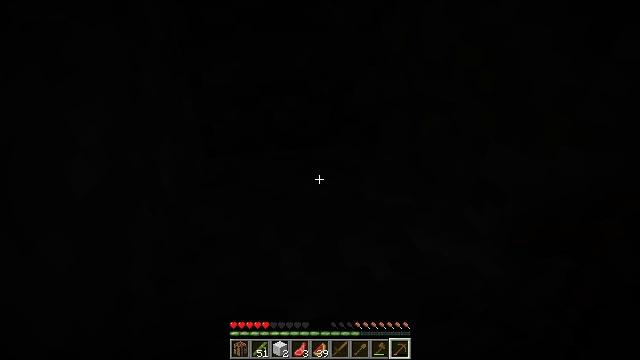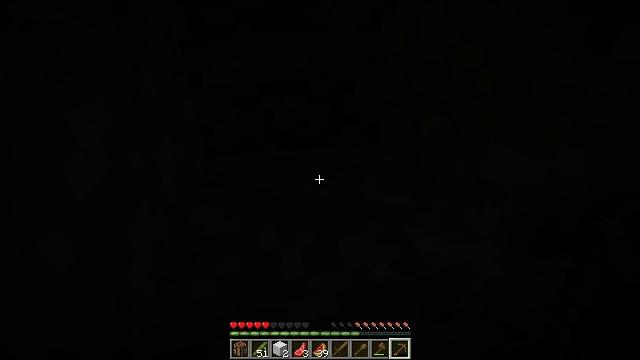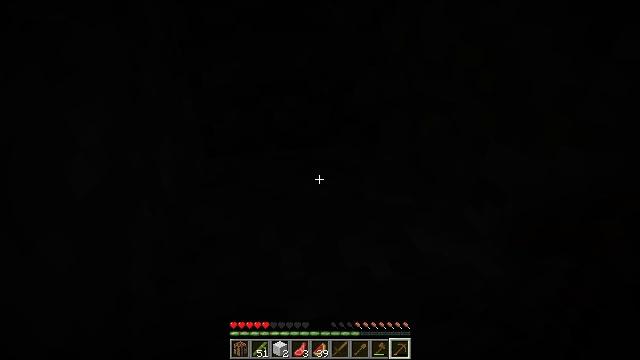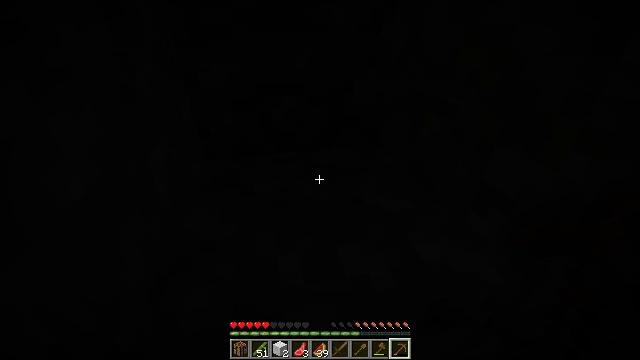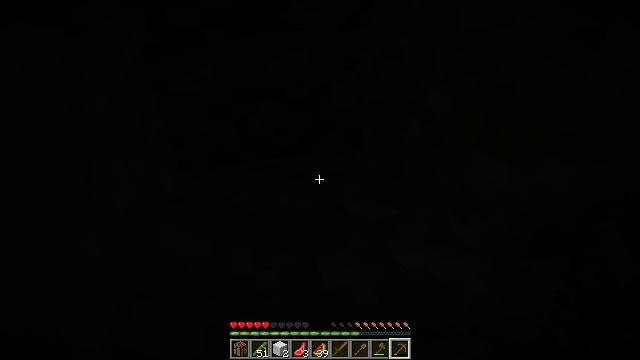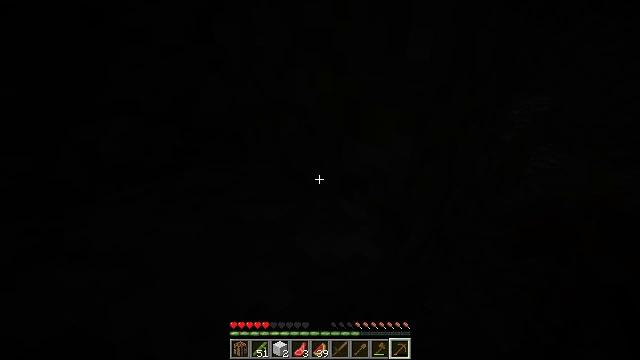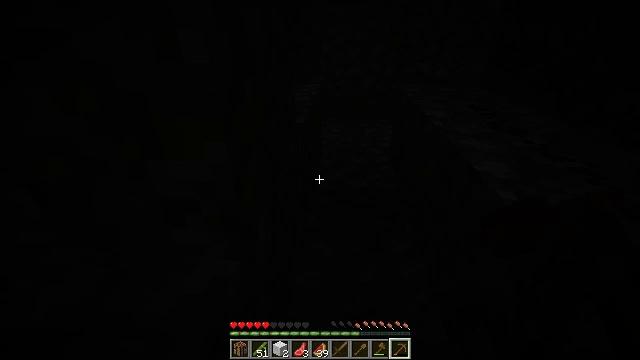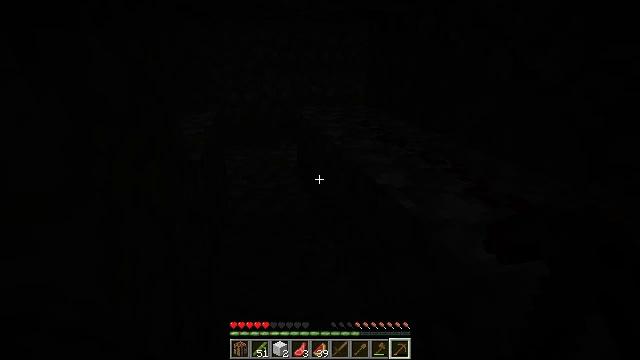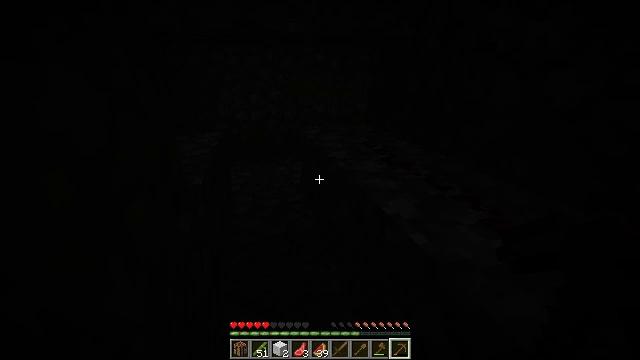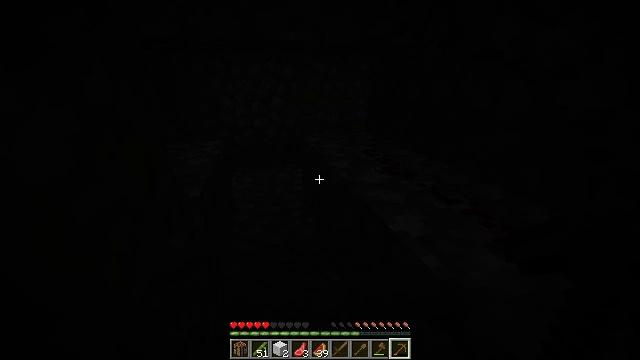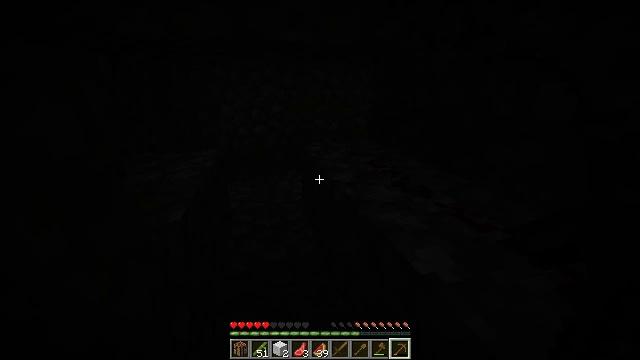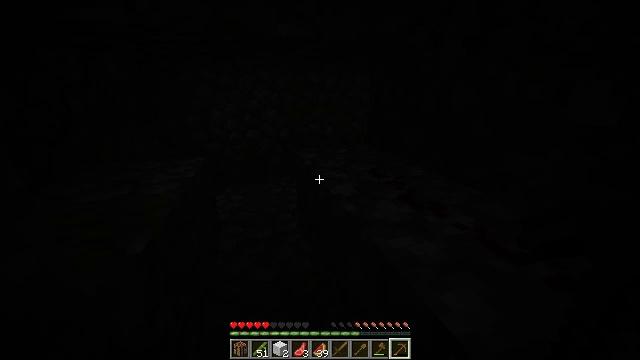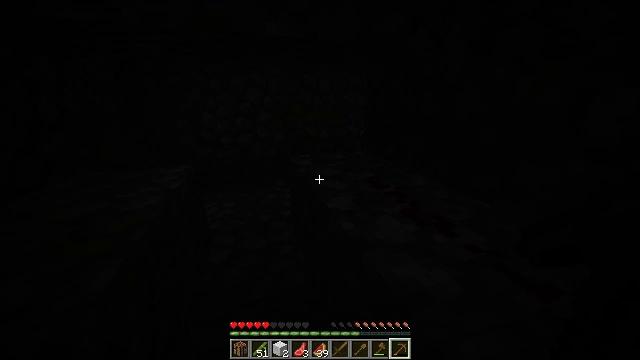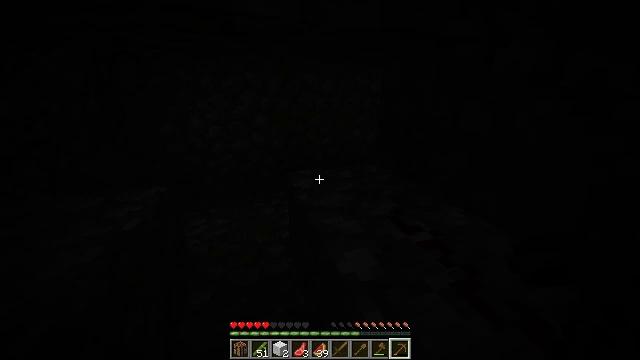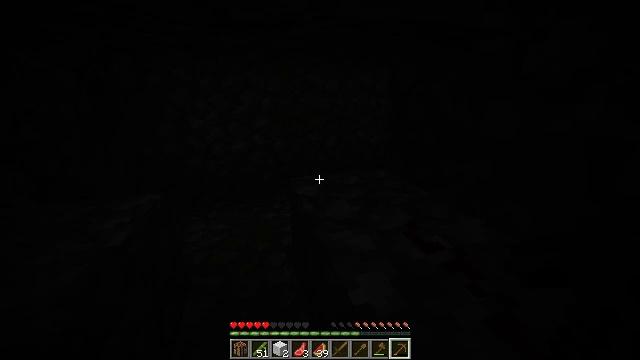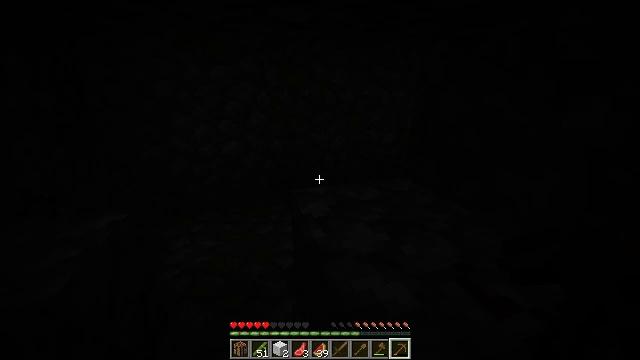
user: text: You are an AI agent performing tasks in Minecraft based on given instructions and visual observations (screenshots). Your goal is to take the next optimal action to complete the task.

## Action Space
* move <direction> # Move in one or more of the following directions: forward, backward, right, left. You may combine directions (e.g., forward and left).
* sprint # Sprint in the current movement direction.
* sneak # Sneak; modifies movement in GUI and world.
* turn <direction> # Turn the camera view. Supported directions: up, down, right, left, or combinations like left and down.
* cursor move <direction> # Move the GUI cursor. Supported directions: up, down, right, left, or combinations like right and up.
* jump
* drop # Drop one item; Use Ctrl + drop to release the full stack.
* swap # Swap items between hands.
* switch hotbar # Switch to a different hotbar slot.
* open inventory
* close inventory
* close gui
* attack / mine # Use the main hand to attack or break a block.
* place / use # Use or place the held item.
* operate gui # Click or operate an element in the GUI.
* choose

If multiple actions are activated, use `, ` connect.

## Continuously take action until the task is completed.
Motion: motion action
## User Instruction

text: Collect redstone wire by mining it.
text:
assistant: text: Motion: no_op
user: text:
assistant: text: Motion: no_op
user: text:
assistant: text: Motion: move forward
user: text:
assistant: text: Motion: move forward, turn right
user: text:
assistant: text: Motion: turn right
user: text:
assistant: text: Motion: turn right
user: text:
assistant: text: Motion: move forward, turn right and up
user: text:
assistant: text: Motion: move forward, turn up
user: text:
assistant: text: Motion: move forward
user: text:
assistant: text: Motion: move forward
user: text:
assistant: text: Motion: move forward, turn right
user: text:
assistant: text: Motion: move forward, turn right
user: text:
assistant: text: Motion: move forward, sprint
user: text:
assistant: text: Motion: move forward, sprint
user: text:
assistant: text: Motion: move forward, sprint
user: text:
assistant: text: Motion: move forward, sprint
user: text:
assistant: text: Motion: move forward
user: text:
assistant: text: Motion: move forward, sprint
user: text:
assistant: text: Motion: move forward, sprint, turn left
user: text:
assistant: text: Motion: move forward, sprint, turn left
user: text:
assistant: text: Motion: move forward, sprint
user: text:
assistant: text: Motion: move forward, turn right and down
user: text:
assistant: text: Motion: move forward, turn right and down
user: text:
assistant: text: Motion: turn right and down
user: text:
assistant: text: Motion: turn right and down
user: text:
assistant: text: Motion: turn right and up
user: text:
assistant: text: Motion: turn right and up
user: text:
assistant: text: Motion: turn up
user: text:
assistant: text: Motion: turn left
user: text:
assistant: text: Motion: move forward and move right, turn left